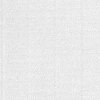
Atmospheric dust classification: dusty